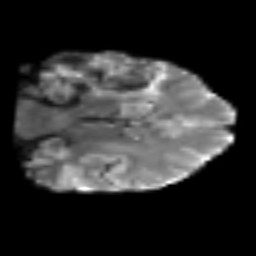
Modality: T2w
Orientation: coronal
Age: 54
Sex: male
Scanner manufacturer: siemens
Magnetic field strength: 3 T
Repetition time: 6.1 s
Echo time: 0.101 s